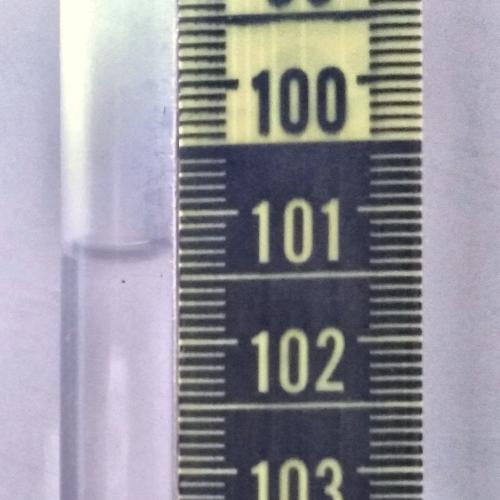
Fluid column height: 101.3 cm